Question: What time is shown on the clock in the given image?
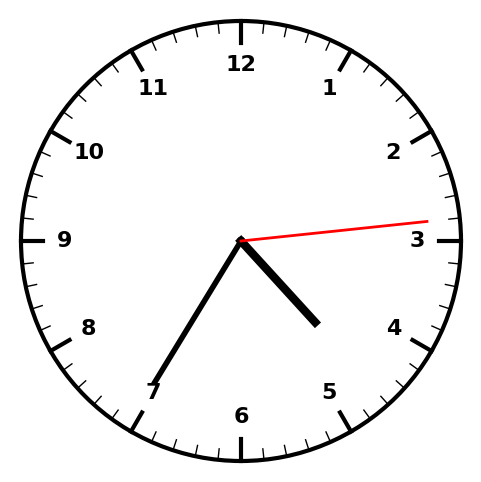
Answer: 04:35:14